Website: slack
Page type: billing-address
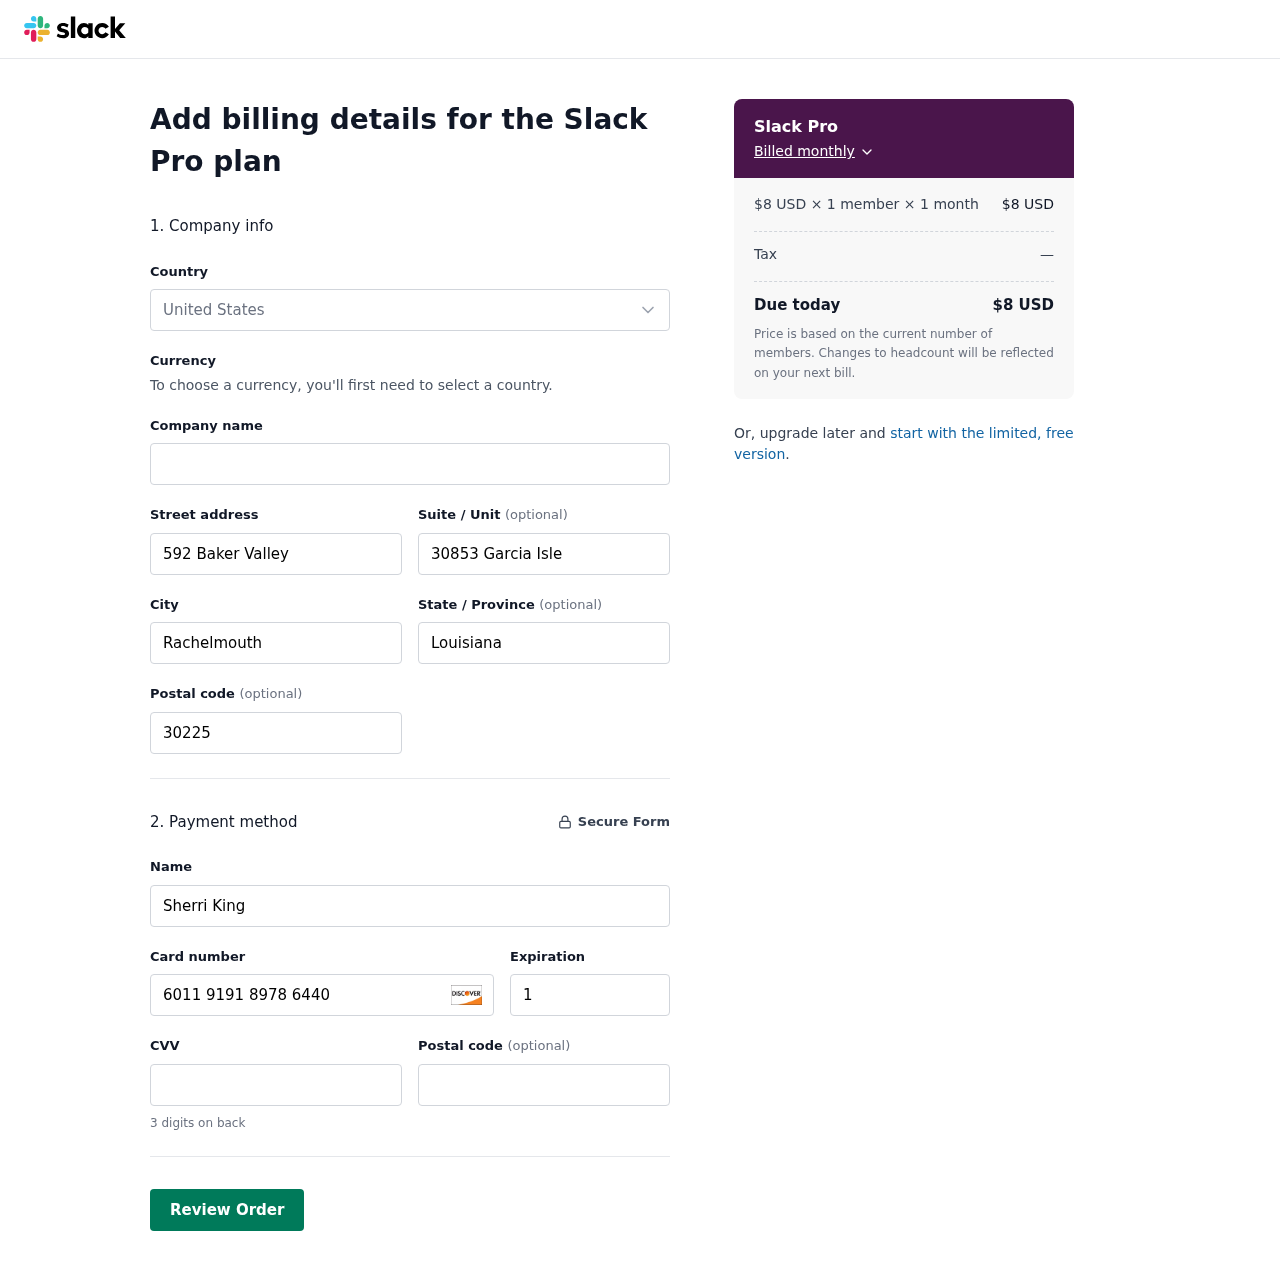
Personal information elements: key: PII_CARD_CVV
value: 252
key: PII_CARD_EXPIRY
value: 10/30
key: PII_CARD_NUMBER
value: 6011 9191 8978 6440
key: PII_CITY
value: Rachelmouth
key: PII_COUNTRY
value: United States
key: PII_FULLNAME
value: Sherri King
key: PII_POSTCODE
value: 30225
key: PII_POSTCODE2
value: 35156
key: PII_STATE
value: Louisiana
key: PII_STREET
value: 592 Baker Valley
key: PII_STREET2
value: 30853 Garcia Isle
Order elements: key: ORDER_PLAN_PRICE
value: $8 USD
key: ORDER_NUM_MEMBERS
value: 1 member
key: ORDER_NUM_MONTHS
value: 1 month
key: ORDER_SUBTOTAL
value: $8 USD
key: ORDER_TAX
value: —
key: ORDER_TOTAL
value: $8 USD